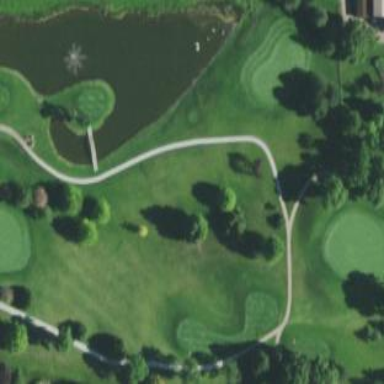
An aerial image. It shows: Water hazard on golf course. The hazard is natural water feature.